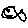
Label: fish